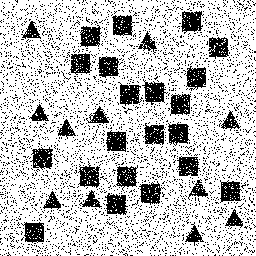
Squares: 21
Triangles: 11
Stars: 0
Total shapes: 32